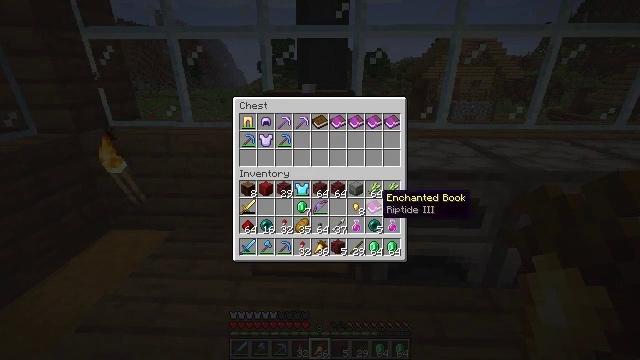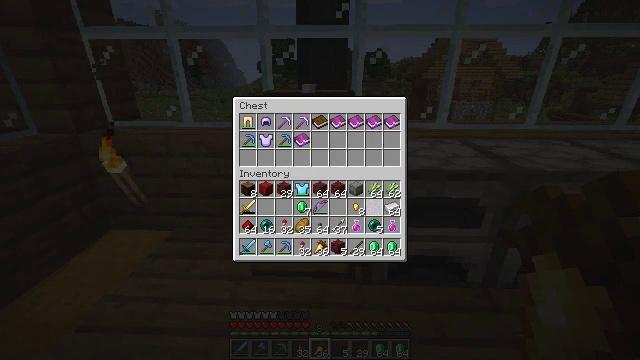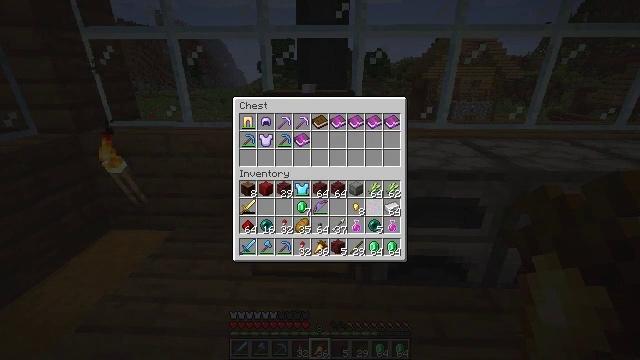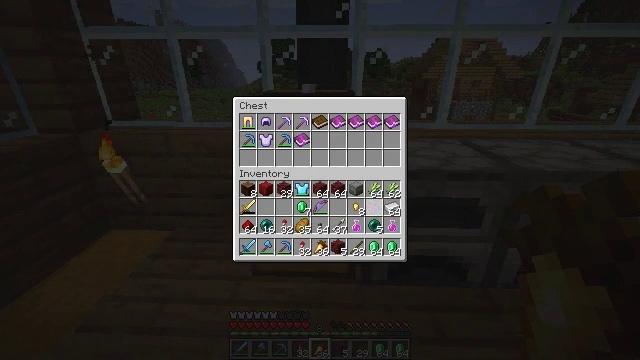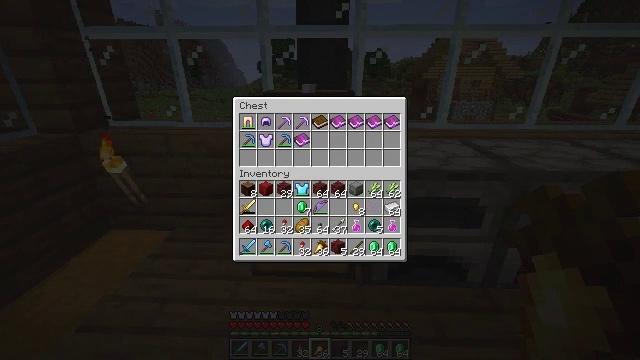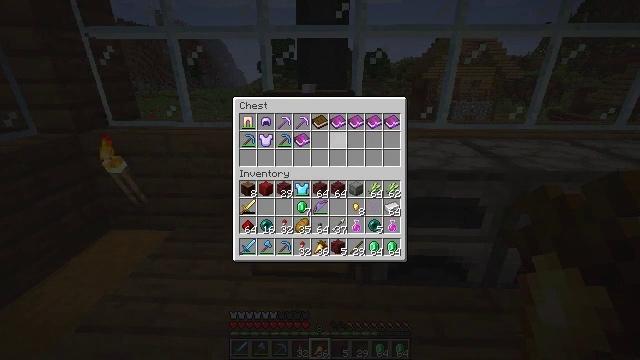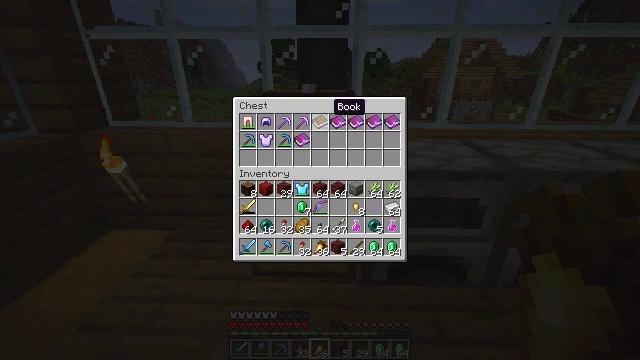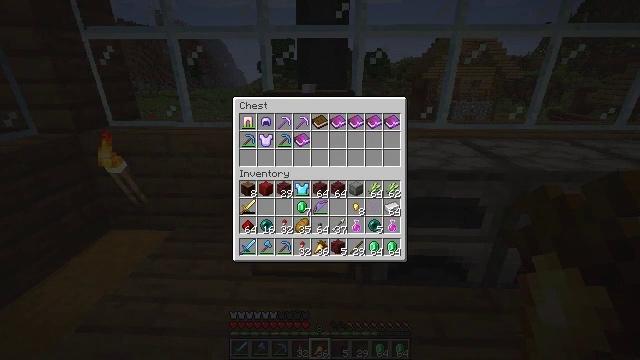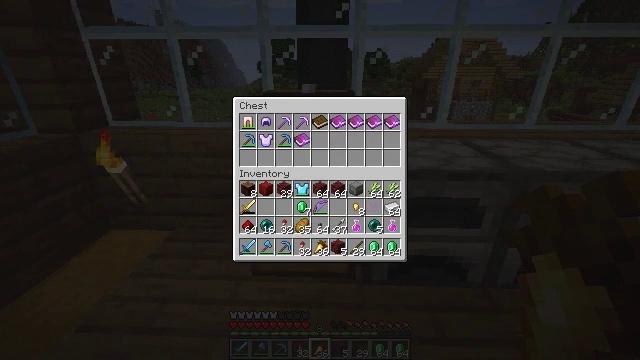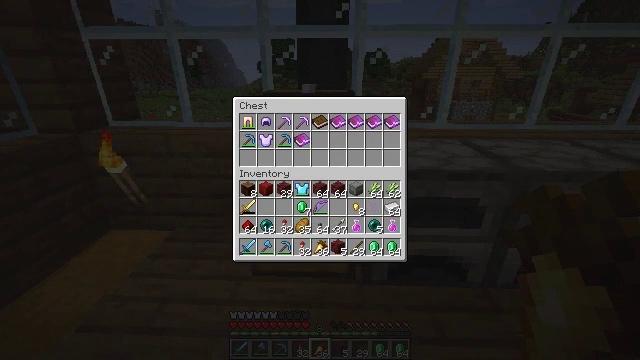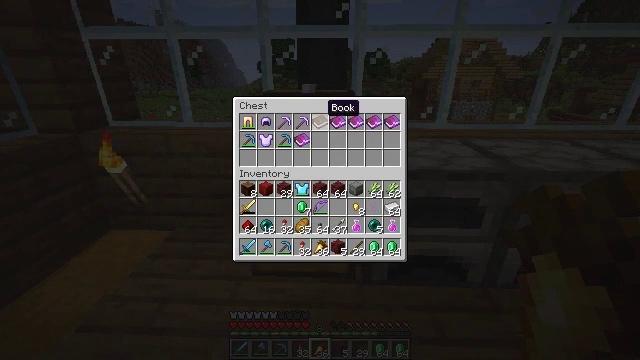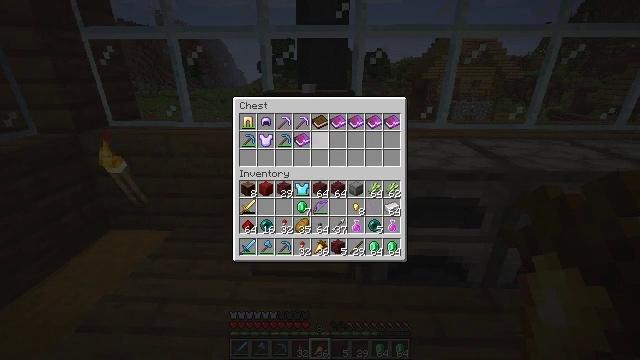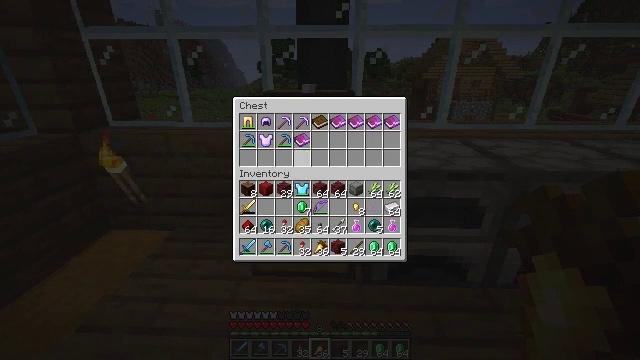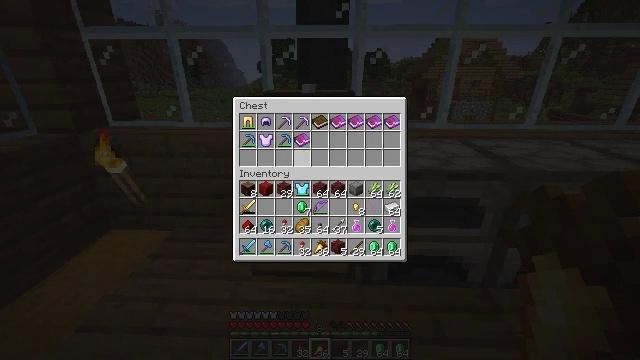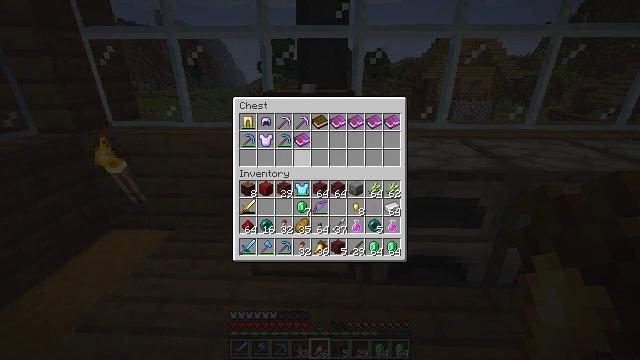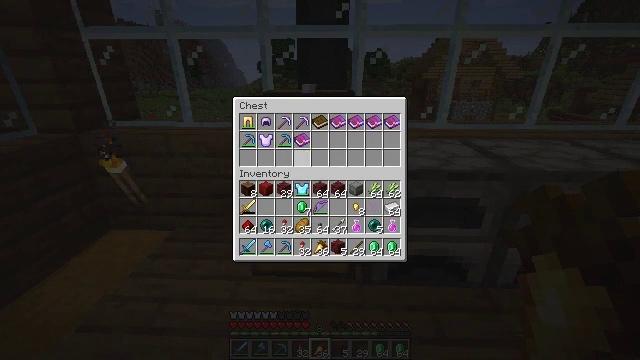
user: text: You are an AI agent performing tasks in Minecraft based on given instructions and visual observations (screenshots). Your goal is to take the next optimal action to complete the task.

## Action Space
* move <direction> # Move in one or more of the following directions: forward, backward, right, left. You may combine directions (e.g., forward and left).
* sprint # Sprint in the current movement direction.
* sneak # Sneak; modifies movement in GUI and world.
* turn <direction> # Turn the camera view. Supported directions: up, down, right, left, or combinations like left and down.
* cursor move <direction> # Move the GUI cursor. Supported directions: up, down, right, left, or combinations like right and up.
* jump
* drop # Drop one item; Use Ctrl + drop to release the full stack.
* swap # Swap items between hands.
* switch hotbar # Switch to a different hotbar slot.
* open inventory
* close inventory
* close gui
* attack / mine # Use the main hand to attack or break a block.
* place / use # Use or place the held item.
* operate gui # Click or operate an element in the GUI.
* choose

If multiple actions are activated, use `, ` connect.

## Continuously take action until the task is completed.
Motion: motion action
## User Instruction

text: Remove a spruce button from the inventory.
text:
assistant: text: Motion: sneak, operate gui
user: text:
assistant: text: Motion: sneak, operate gui
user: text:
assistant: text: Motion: sneak, cursor move up
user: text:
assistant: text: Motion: sneak, cursor move left and up
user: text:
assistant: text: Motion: sneak, cursor move left and up
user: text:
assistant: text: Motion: sneak, cursor move left and up
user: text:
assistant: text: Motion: no_op
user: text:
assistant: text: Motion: no_op
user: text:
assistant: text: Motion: no_op
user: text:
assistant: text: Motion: no_op
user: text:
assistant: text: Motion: cursor move left and down
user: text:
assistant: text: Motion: cursor move down
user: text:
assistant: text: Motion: cursor move left
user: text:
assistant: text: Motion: no_op
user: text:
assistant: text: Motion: no_op
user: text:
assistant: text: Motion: no_op
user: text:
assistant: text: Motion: no_op
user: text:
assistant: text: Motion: cursor move down
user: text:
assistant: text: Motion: cursor move left and down
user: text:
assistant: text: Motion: cursor move down
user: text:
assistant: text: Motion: cursor move right
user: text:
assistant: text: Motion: cursor move right
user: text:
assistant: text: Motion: cursor move up
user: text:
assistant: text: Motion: cursor move left and up
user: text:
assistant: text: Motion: no_op
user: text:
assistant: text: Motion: no_op
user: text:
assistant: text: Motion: no_op
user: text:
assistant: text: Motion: no_op
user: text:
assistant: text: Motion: no_op
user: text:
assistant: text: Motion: no_op